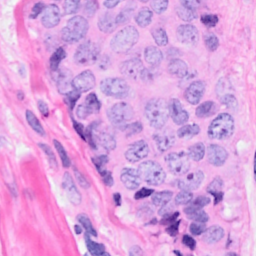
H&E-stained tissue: Breast